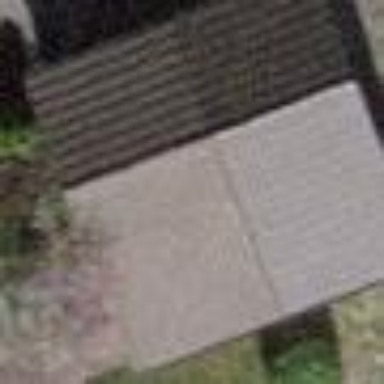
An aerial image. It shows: Garage.